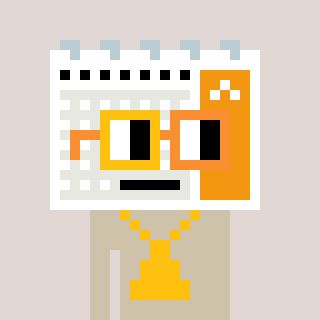
a pixel art character with square yellow and orange glasses, a calendar-shaped head and a bege-colored body on a warm background